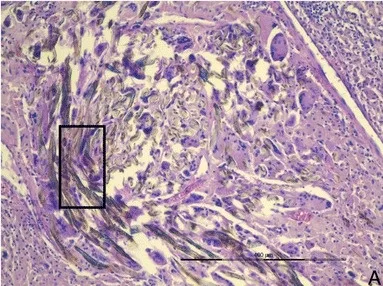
Histological work-up of the retrieved material (scale 400 mum). In addition to vascularized fat and connective tissue we found.
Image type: pathology (immunostaining)